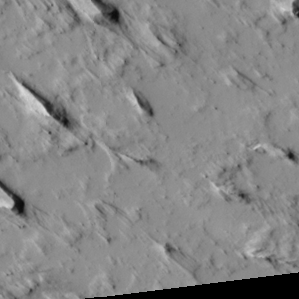
Label: non_frost